Question: I am using following regex to have validation like
- - String should be alpha numeric with space, hyphen and underscore in them'[^-\s][a-zA-Z0-9_\s-]+$'

<URL>
But this is NOT accepting single character input. Can anyone please help me to achieve the same validation and also accept a single character alpha numeric?
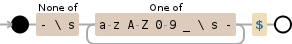
Answer: This regex should work:
'''
^[\w-][\w\s-]*$
'''
This will let first character be hyphen OR a alpha-num but rest 0 OR more characters be any combination of alpha-num OR space OR hyphen
Please note '\w' represents '[A-Za-z0-9_]'
'''
^\w[\w\s-]*$
'''